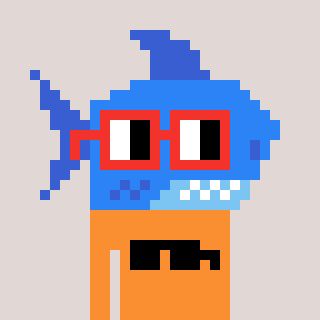
a pixel art character with square red glasses, a shark-shaped head and a orange-colored body on a warm background